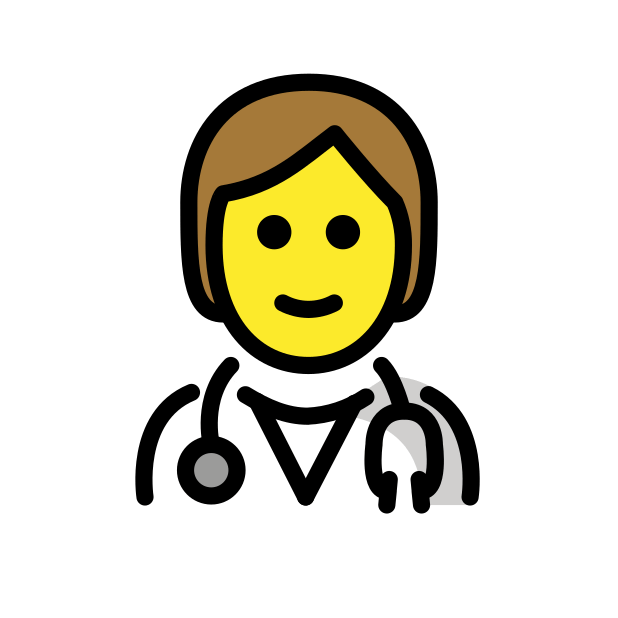
health worker